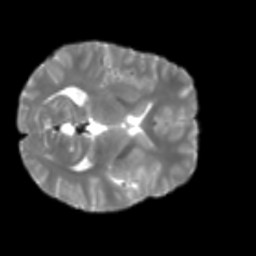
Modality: T2w
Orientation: axial
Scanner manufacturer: siemens
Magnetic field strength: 3 T
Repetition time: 4 s
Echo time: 0.0594 s